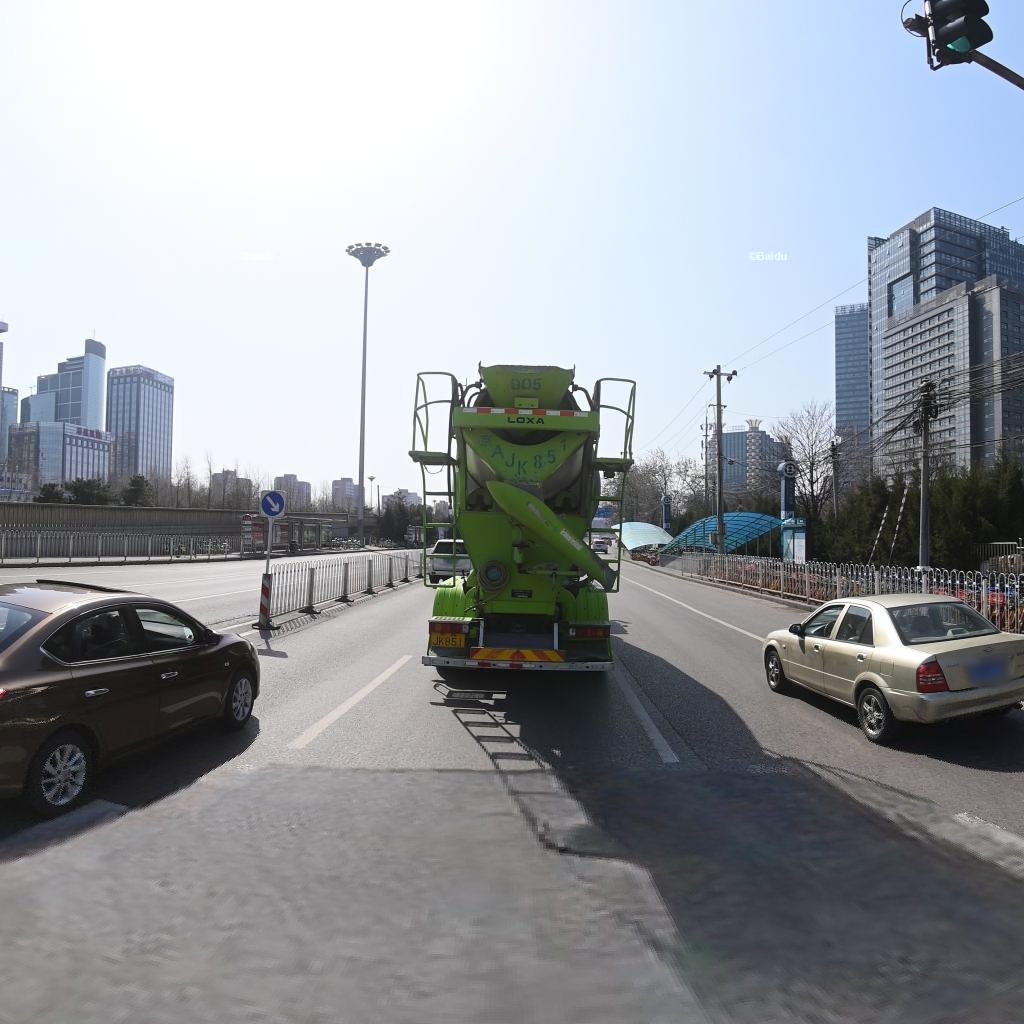
Region: Chaoyang
Road damage annotations: longitudinal crack